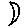
Label: moon